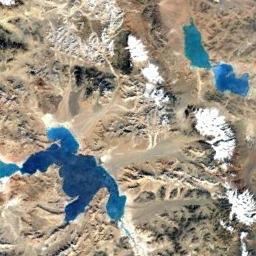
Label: lake